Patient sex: F
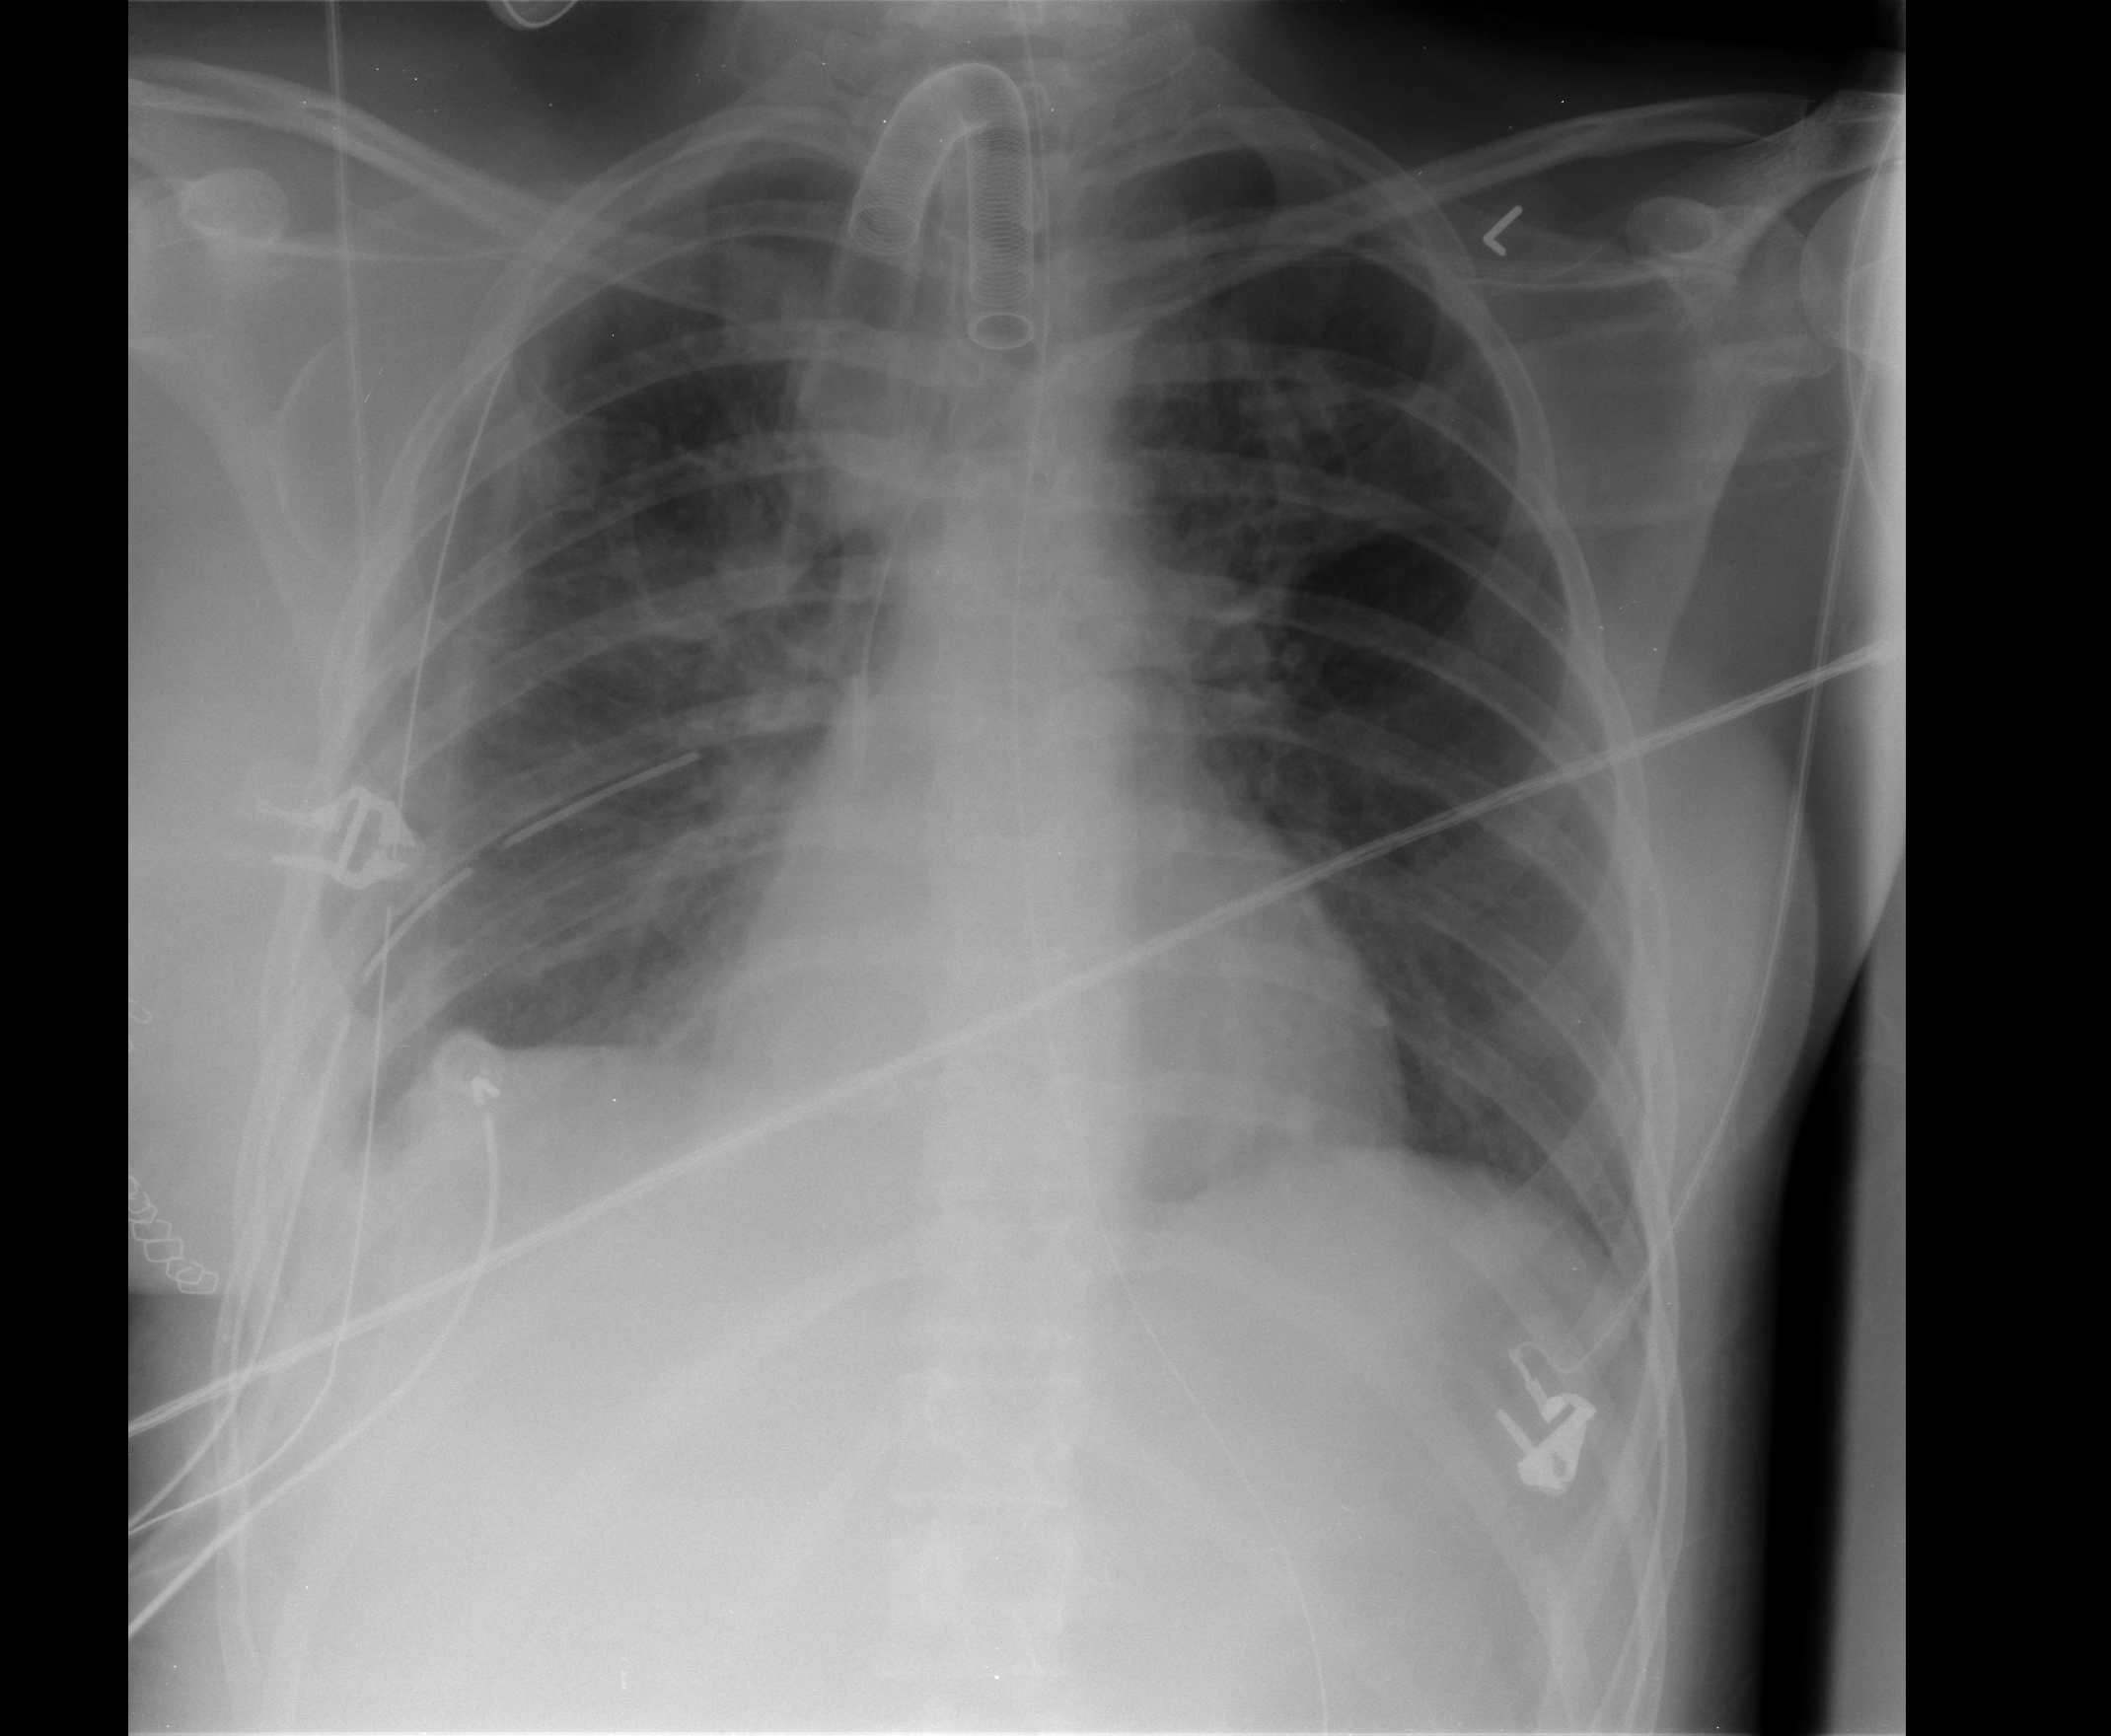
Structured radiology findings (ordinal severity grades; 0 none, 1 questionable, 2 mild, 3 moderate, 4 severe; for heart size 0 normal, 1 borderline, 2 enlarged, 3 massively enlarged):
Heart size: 0
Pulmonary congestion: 0
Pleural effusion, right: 0
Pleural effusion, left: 0
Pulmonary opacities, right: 0
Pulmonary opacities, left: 0
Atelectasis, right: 2
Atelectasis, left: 1